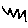
Label: zigzag